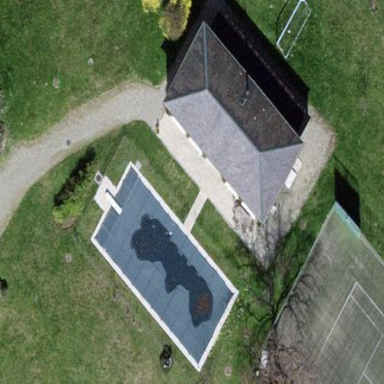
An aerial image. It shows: Swimming pool located in leisure land.